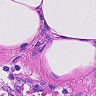
Metastatic tissue present: no